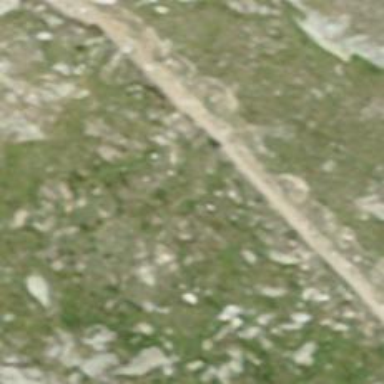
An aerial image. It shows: Gravel path with tracktype grade3.